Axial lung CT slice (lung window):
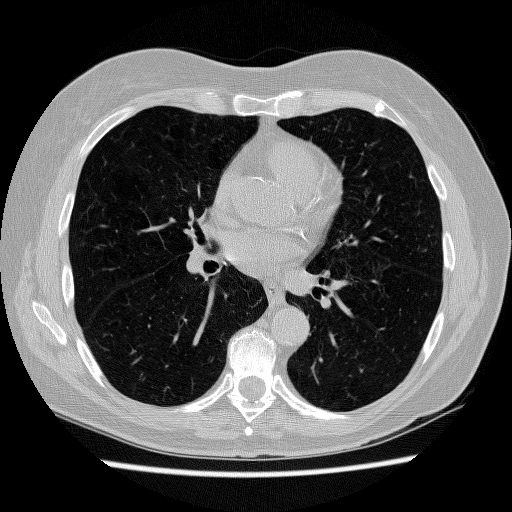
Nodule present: no